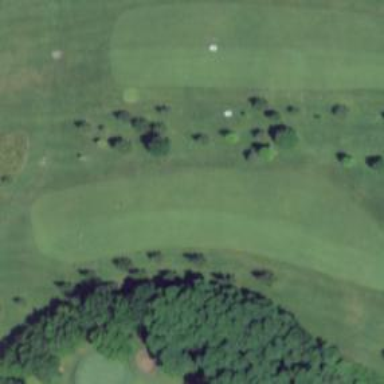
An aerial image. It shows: View of golf hole.